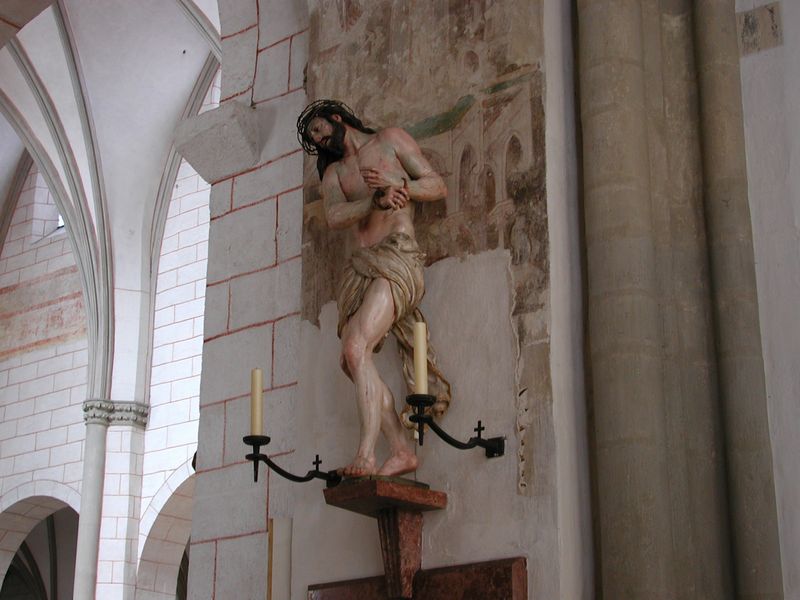
Titel: Ecce Homo
Künstler: Georg Petel
Standort: Augsburg, Dom (EU - D - B); Herkunftsort: Augsburg, Dominikanerkirche (EU - D - B)
Schlagwörter: gott, hand, lendenschurz, mann, nackt, schurz, licht, pfeiler, säule, säulen, tuch, bart, wand, arme, sockel, stehen, kirche, haare, stehend, innen, krone, skulptur, statue, fesseln, bogen, mauer, wandmalerei, kerzen, nagel, wände, muskulös, fugen, fuss, kreuz, kerzenhalter, kerzenleuchter, kreuze, christus, christusfigur, jesus, kreuzigung, leid, konsole, fresko, lehnend, dornenkrone, armleuchter, gefesselt, schmerzensmann, leidender, fuß bein, beid, jesus nicht am kreuz